Field crop: maize
Growth stage: 2
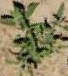
Species: atriplex